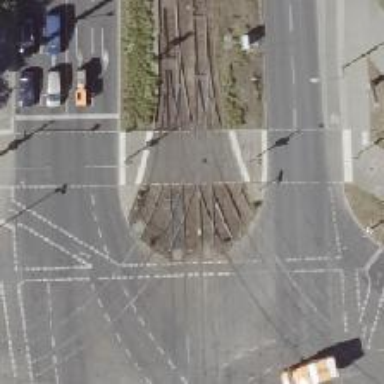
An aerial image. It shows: Railway crossing.